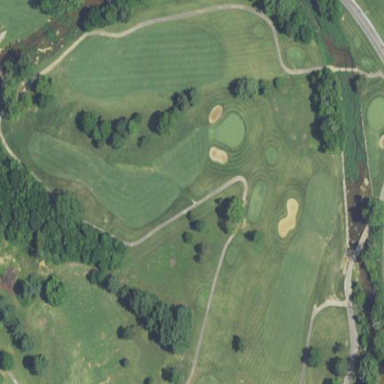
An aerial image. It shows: Scenic golf fairway.